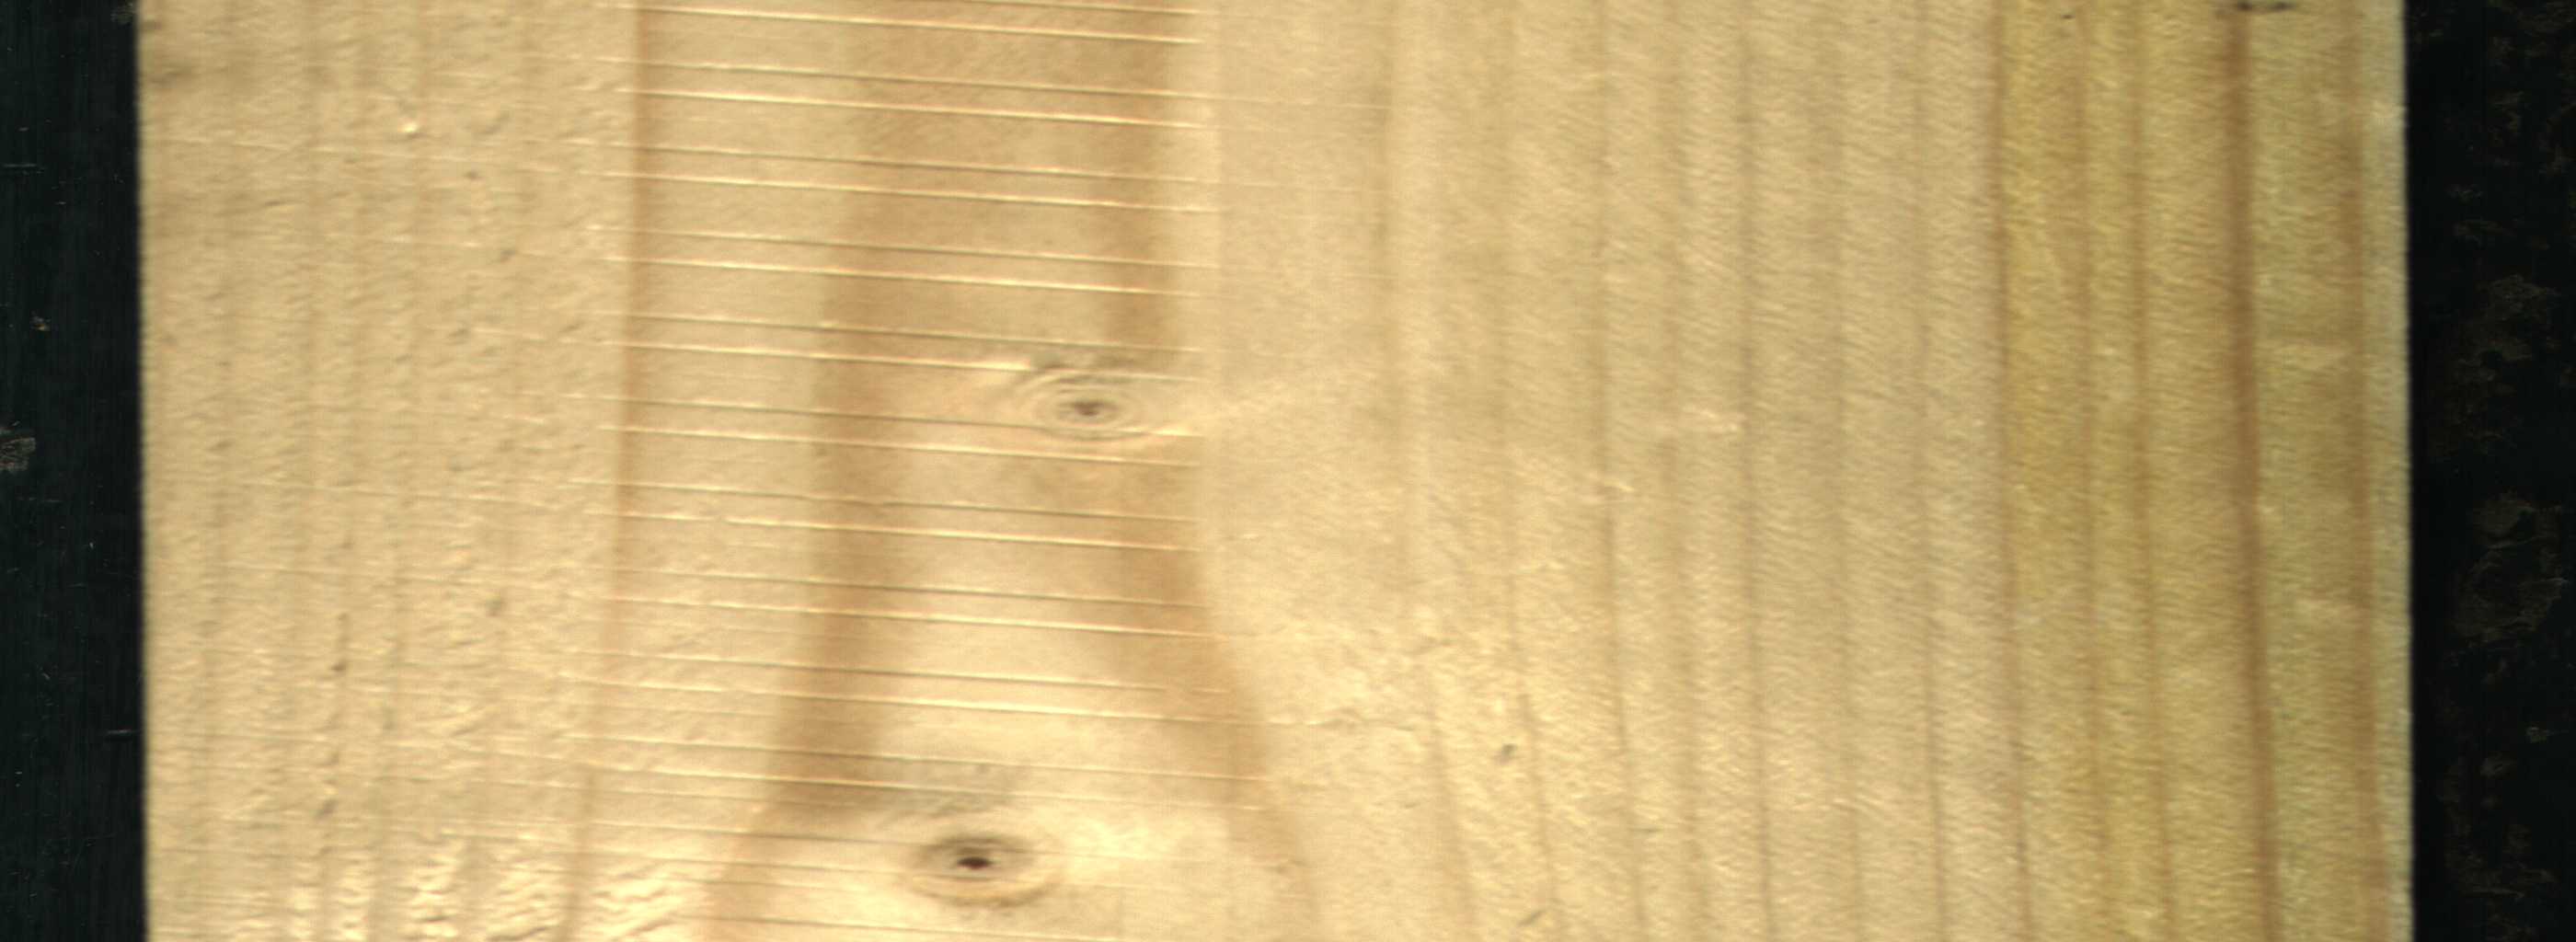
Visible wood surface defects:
Live_Knot